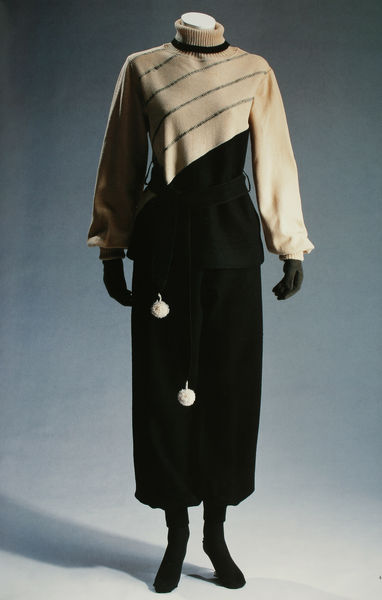
Titel: Skianzug
Standort: Kyoto (Japan)
Institution: Kyoto Costume Institute
Schlagwörter: blau, schatten, weiß, elegant, frau, handschuhe, kleid, licht, schwarz, dame, gürtel, beige, mode, rock, arme, hände, schlank, schräg, füße, schuhe, gestreift, streifen, überwurf, socken, foto, fotografie, strümpfe, kugeln, stiefel, diagonal, apart, rollkragen, bommel, applikation, pullover, tropfen, verzierungen, schlaufe, pompom, modepuppe, ankleidepuppe, gürtelschlaufe